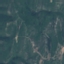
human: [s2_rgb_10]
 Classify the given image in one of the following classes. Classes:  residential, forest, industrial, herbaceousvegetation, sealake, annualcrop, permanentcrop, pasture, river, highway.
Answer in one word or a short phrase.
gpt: HerbaceousVegetation